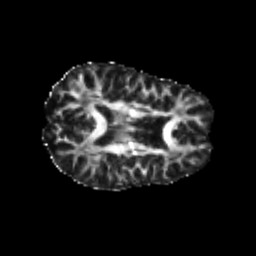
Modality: FA
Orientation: axial
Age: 22
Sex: female
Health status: healthy
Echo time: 0.074 s